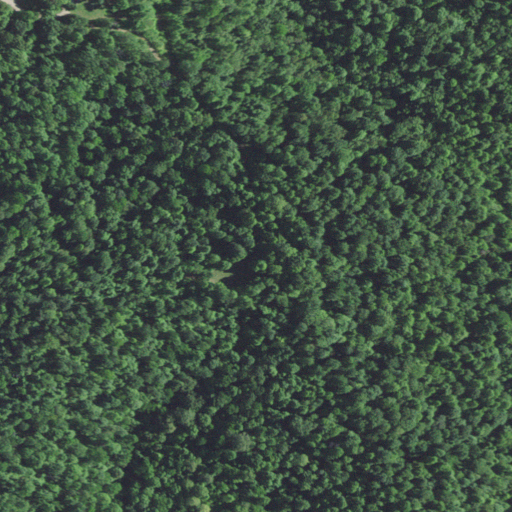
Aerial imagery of ridge(s) in Kentucky named Traylor Ridge containing deciduous forest, shrub, and mixed forest